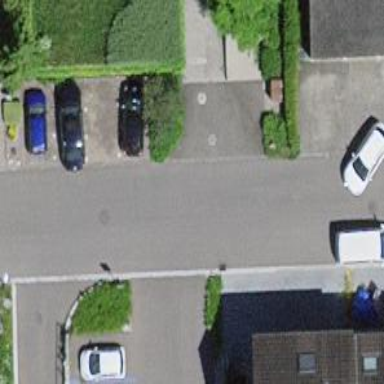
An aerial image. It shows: Residential road with asphalt surface and no sidewalk.